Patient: sex F, age 51
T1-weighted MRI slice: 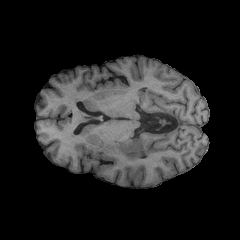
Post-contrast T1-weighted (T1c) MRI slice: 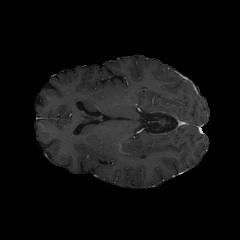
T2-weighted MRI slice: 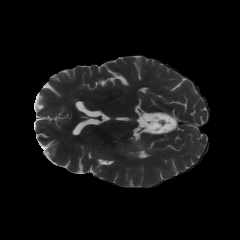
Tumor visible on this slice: yes
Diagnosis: Glioblastoma, IDH-wildtype
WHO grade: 4